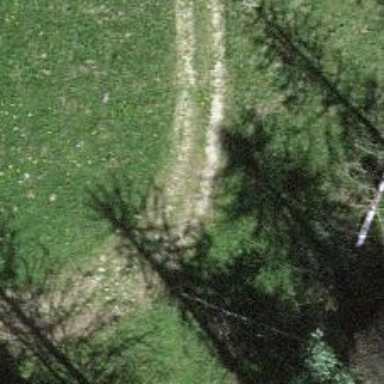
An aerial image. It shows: Track with grade 3 tracktype.